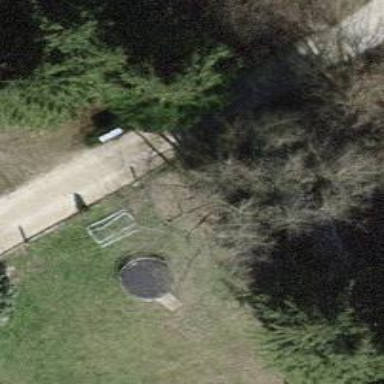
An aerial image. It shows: Driveway bridge with compacted surface.